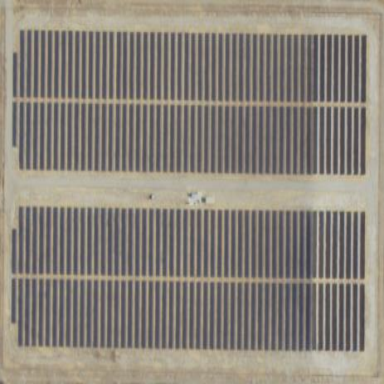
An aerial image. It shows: Solar power plant utilizing photovoltaic technology.